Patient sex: M
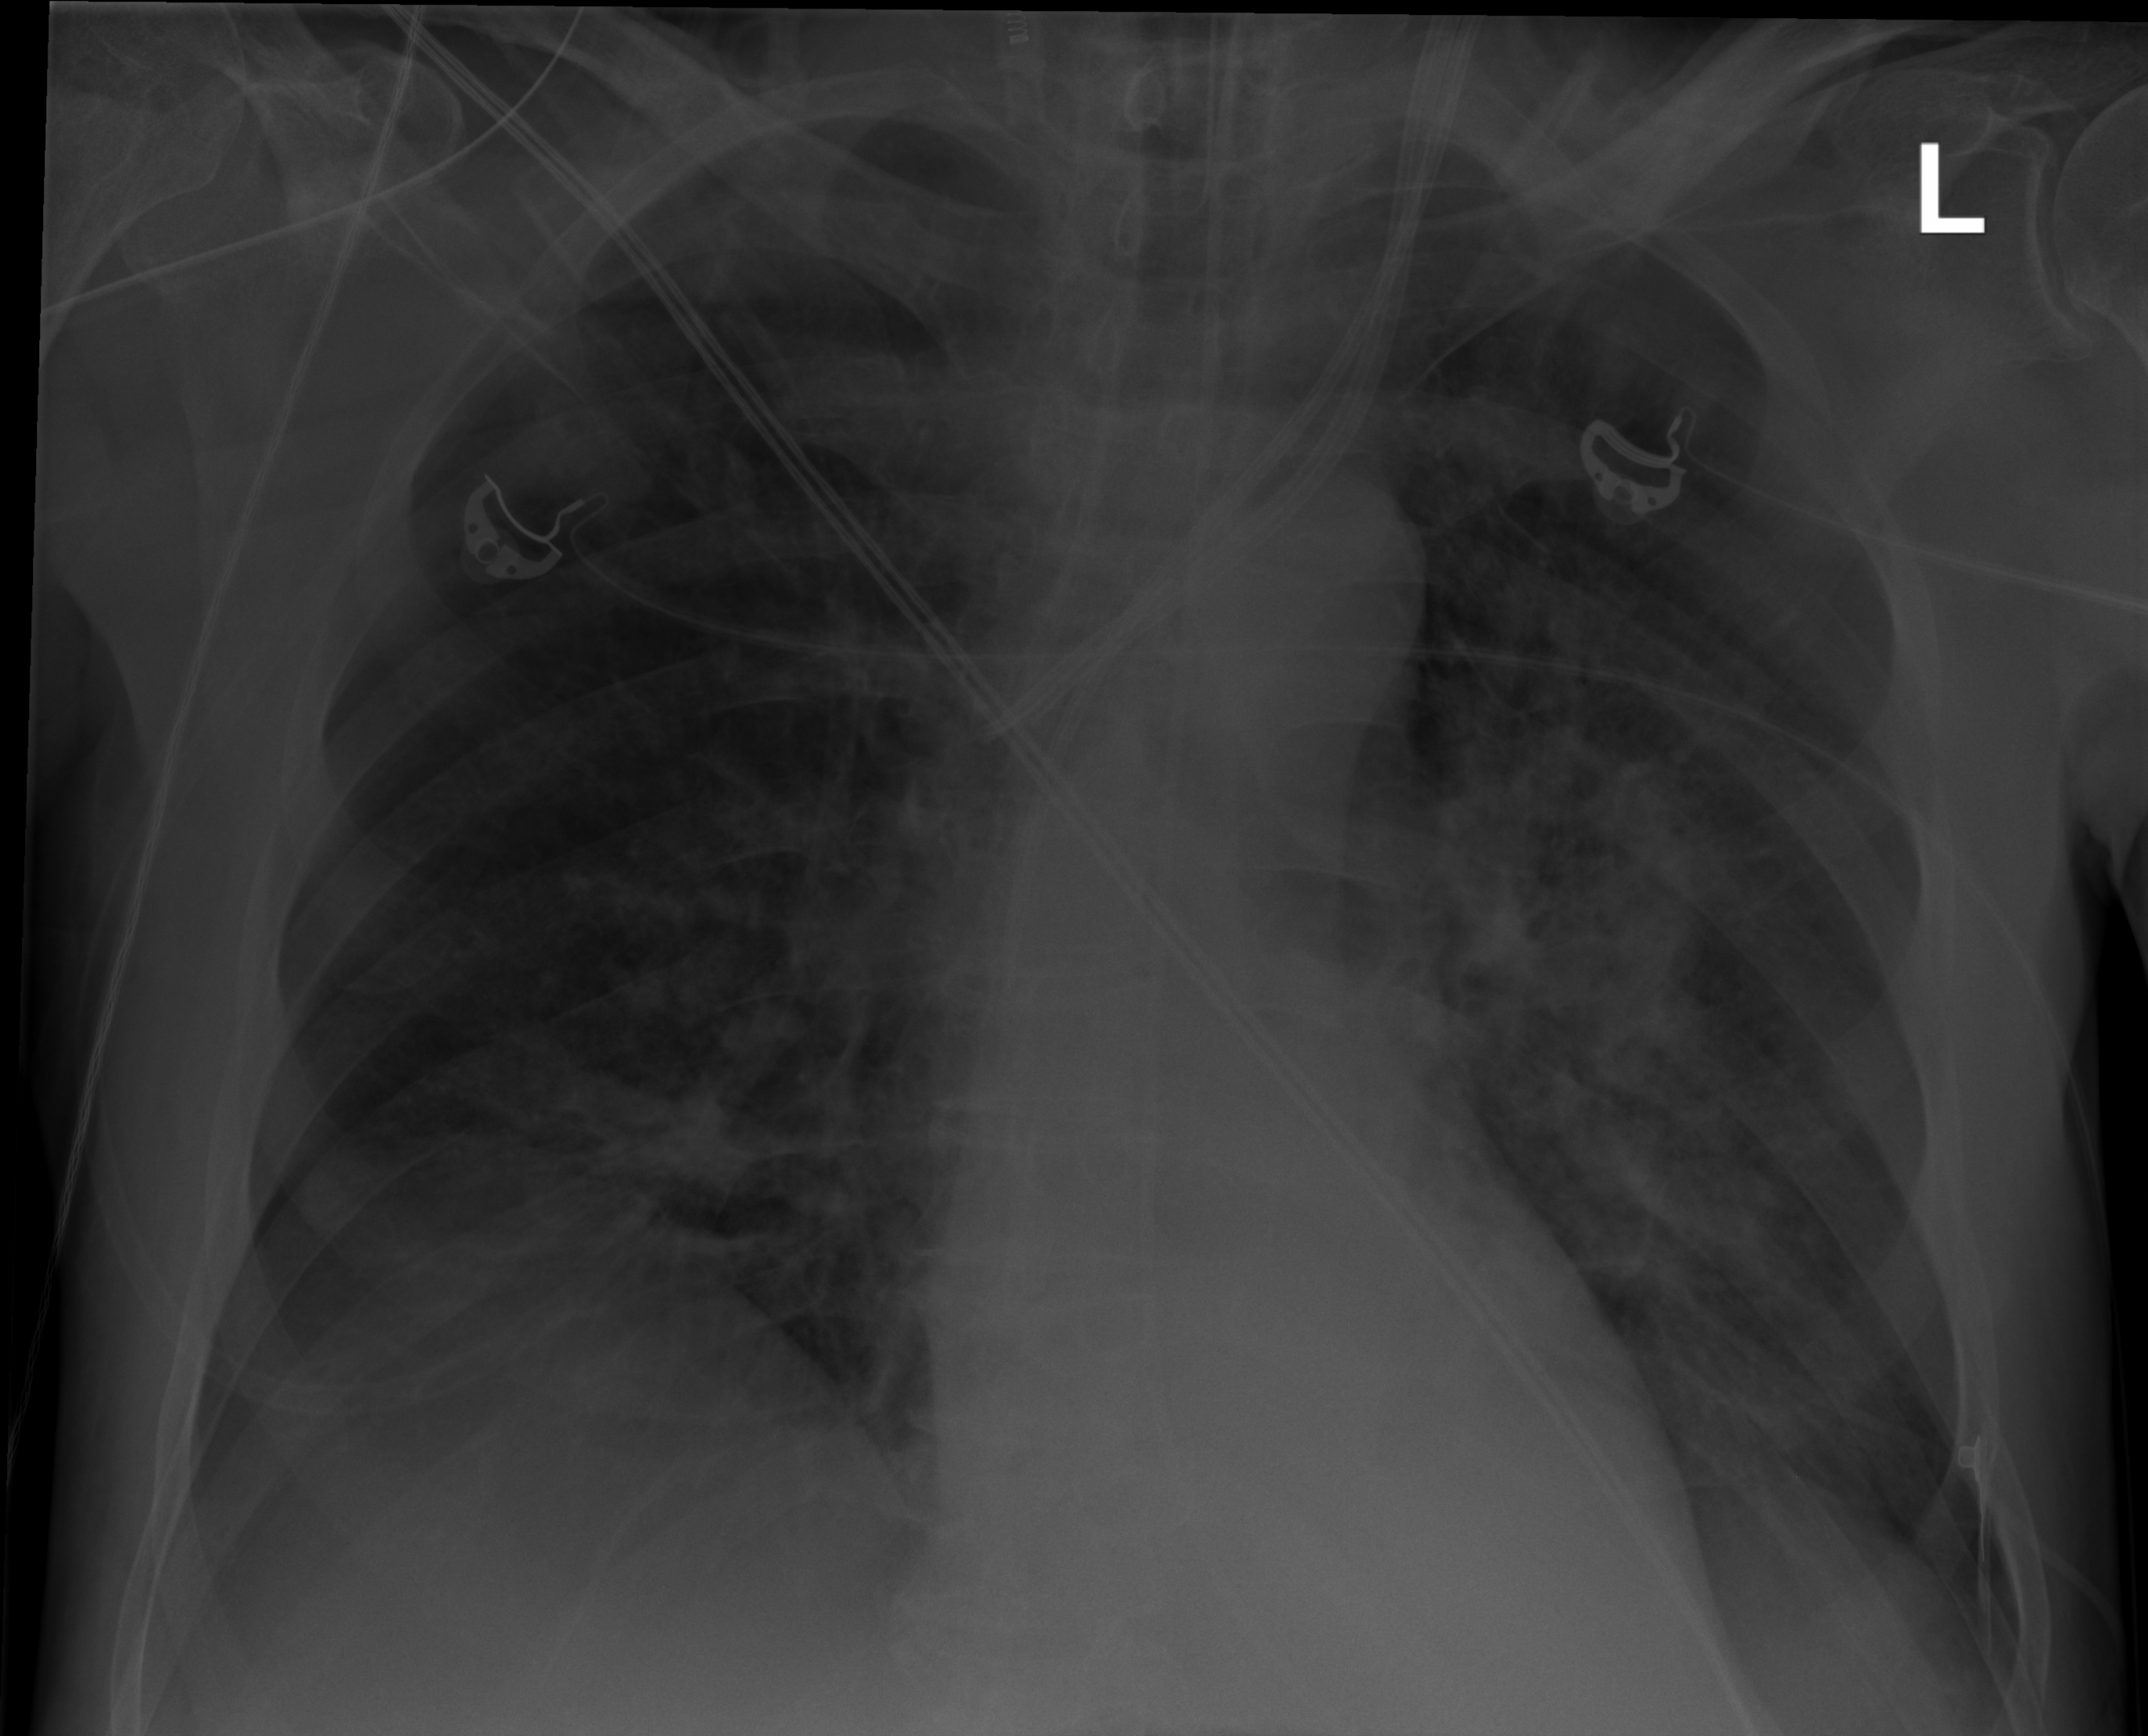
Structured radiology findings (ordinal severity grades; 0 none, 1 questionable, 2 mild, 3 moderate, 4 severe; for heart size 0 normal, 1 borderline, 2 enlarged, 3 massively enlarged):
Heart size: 0
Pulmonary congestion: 0
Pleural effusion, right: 1
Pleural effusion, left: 1
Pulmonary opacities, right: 3
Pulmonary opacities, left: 3
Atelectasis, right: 0
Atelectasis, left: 0